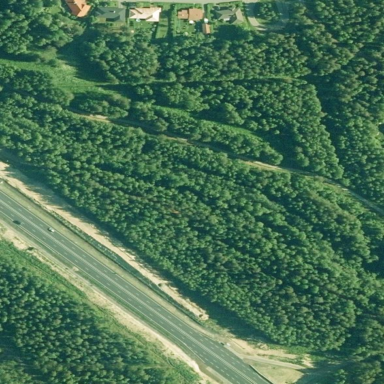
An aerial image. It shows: Forest area.